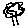
Label: tree